Question: Hi I have case where I am getting the data from from my database and it looks like this:

I am using Entity Framework database first and a stored procedure to get this data.This is the model that I get back:
'''
public partial class GetELearningSessionsForStudent_Result
{
public int LessonNumber { get; set; }
public string LessonTitle { get; set; }
public Nullable<int> Status { get; set; }
public Nullable<System.DateTime> TargetDate { get; set; }
public string EventTitle { get; set; }
}
'''
Now I would like to be able to group LessonNumber and use it as a key , that would contain the following:
'''
KEY Data
{LessonNumber AND LessonTitle} {Status , TargetDate , EventTitle}
'''
I have been trying to do this for hours and it feels that I am somehoe missing something.
How can I achieve this?
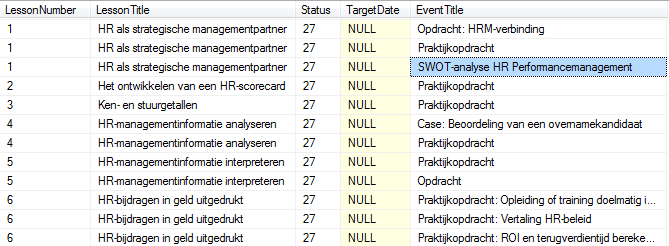
Answer: Is this what you're looking for?
'''
listOfItems.GroupBy(key => new { key.LessonNumber, key.LessonTitle },
data => new {data.Status, data.TargetDate, data.EventTitle});
'''